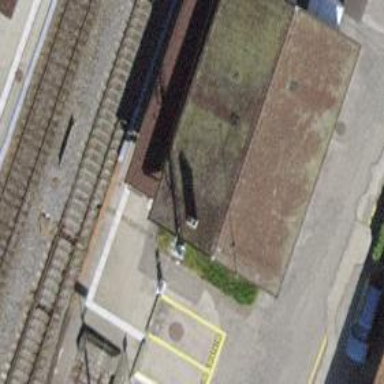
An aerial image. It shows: Railway station.